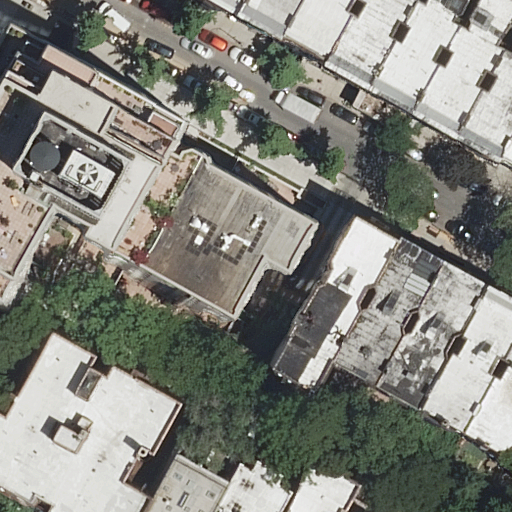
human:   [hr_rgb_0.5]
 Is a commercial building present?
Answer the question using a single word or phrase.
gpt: no

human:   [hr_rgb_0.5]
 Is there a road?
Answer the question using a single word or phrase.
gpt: yes

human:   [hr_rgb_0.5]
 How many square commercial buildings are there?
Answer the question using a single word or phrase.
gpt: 0

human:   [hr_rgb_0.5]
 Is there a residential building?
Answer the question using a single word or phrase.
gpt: yes

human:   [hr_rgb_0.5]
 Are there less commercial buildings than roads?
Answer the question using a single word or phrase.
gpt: yes

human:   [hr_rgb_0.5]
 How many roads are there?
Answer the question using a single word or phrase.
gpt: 1

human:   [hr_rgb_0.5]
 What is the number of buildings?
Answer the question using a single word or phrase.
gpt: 19

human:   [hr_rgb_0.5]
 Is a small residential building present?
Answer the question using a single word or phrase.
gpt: yes

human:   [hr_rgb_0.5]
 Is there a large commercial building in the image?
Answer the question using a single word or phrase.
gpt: no

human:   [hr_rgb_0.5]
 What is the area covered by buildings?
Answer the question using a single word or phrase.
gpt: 5405m2

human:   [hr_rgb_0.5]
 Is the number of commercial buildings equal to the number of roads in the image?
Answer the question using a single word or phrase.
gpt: no

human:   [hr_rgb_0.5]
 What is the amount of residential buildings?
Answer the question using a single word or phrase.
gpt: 19

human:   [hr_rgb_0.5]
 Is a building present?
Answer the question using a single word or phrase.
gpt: yes

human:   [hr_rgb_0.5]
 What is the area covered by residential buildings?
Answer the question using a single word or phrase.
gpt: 5405m2

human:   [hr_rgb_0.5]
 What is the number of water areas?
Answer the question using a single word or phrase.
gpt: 0

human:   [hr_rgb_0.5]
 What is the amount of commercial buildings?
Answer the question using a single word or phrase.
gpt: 0

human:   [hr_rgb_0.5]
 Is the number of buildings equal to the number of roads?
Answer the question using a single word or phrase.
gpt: no

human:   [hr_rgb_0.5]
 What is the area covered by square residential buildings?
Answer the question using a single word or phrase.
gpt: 0m2

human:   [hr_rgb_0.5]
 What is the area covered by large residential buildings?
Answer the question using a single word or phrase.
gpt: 2693m2

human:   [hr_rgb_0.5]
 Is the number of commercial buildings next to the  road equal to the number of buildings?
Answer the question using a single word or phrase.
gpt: no

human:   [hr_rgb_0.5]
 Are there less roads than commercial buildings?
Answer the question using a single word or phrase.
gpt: no

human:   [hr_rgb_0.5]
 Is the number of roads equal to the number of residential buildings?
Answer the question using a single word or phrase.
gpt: no

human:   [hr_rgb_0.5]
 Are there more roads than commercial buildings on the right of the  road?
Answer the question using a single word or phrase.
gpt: yes

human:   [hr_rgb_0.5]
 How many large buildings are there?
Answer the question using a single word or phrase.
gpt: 2

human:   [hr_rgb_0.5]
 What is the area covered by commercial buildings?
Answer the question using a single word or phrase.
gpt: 0m2

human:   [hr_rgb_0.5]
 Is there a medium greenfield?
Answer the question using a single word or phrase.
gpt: no

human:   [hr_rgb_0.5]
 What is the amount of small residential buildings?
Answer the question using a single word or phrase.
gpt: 5

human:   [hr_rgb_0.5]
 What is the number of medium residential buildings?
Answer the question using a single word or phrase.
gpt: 12

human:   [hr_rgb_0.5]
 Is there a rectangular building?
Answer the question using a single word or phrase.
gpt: yes

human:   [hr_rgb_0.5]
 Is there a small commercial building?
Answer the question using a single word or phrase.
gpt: no

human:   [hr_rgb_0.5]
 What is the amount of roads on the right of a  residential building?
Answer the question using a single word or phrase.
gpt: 0

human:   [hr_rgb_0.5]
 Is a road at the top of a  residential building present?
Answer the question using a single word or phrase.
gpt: yes

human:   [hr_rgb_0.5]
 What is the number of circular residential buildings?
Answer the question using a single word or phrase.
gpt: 0

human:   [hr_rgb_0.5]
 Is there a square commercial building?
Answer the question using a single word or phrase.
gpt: no

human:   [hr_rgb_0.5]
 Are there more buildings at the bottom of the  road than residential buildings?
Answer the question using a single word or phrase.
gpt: no

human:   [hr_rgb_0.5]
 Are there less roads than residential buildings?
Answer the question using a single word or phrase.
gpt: yes

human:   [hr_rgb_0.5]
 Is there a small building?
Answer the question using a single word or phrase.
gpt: yes

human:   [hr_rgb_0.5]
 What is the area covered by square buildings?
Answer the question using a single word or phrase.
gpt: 0m2

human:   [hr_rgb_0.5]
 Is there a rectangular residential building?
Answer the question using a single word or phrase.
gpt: yes

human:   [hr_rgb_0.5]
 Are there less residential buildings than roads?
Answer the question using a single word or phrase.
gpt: no

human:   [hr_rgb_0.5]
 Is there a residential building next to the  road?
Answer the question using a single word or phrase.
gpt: yes

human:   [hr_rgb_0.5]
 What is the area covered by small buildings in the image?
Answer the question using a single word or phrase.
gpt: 178m2

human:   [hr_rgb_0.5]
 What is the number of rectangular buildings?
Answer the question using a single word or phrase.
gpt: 5

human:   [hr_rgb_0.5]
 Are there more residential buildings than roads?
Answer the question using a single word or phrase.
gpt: yes

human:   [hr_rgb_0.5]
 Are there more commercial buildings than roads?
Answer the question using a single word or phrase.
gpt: no

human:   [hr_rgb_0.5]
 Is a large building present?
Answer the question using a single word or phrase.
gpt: yes

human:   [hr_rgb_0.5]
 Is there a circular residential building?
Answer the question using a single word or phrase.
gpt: no

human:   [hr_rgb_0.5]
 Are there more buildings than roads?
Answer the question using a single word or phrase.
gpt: yes

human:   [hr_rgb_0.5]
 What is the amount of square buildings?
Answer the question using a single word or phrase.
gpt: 0

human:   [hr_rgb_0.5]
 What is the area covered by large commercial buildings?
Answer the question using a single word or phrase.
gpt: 0m2

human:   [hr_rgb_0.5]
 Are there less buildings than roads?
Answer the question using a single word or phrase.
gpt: no

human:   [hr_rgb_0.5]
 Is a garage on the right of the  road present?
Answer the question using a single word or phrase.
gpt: no

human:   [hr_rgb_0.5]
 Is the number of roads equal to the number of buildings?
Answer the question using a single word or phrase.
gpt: no

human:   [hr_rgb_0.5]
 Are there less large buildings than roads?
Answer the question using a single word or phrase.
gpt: no

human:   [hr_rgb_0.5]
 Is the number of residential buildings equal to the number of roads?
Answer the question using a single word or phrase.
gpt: no

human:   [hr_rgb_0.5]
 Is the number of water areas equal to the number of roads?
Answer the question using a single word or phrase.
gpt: no

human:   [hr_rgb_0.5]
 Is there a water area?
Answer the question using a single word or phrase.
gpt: no

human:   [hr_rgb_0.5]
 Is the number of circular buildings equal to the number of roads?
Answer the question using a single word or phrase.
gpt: no

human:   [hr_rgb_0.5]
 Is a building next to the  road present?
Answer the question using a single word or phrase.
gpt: yes

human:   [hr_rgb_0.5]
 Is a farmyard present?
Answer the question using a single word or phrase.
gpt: no

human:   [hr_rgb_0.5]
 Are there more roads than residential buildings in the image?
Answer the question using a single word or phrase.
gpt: no

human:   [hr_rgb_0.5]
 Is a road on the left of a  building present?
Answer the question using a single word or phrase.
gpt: yes

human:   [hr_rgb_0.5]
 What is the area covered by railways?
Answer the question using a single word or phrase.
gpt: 0m2

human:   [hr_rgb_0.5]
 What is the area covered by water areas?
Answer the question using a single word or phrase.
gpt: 0m2